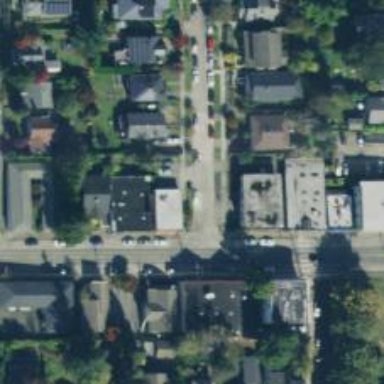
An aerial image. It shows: Residential road with separate sidewalk.